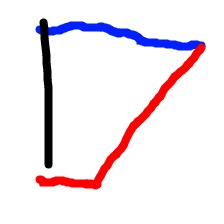
Shape: trapezoid